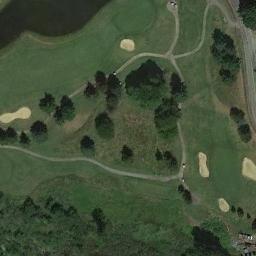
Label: golf_course